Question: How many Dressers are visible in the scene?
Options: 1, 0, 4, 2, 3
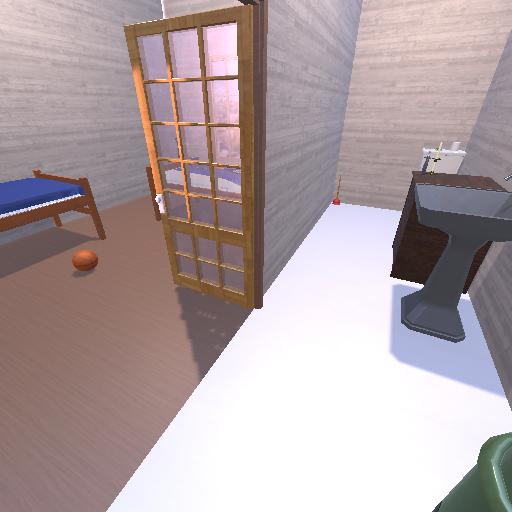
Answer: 1